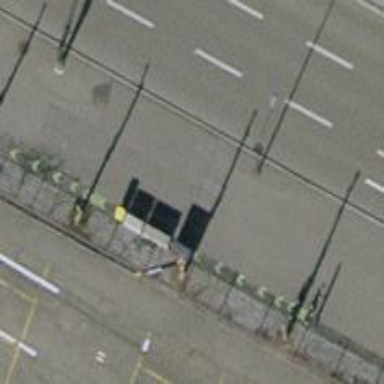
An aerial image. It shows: Power utility street cabinet.